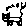
Label: cat